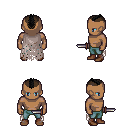
a pixel art fantasy rpg character, male body template, human, dark skin, gray tattered cape, teal pants, black short mohawk hairstyle, brown shoes, dagger, four views (front, back, left, right), 2x2 character sprite sheet, small pixel art, hard edges, no anti-aliasing